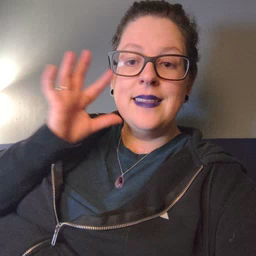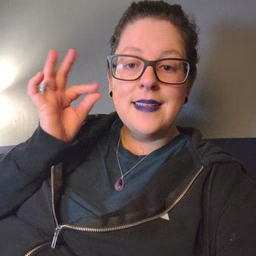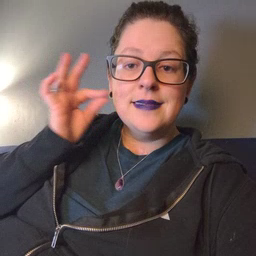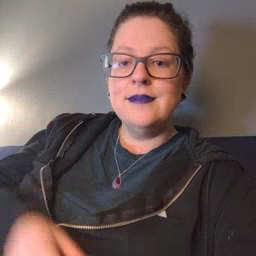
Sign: cat